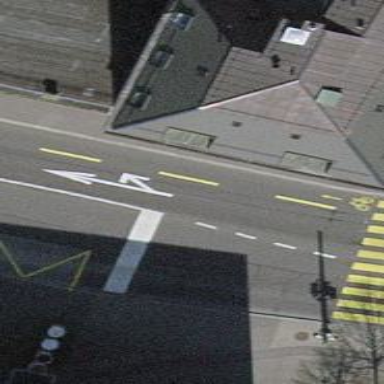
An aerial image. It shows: Road with traffic signals.